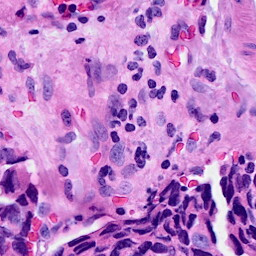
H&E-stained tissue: Breast